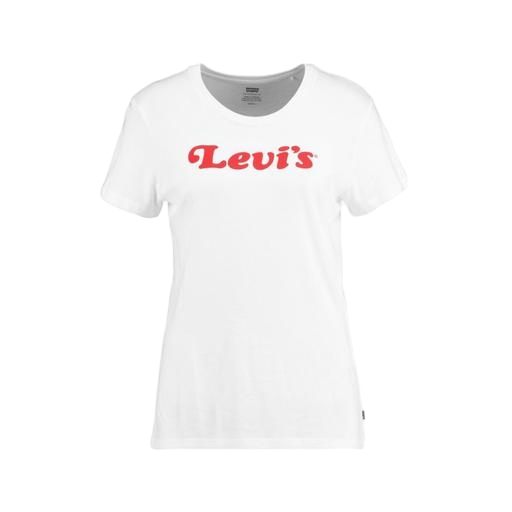
slim crew tee, graphic t-shirt, white logo-print t-shirt, white background